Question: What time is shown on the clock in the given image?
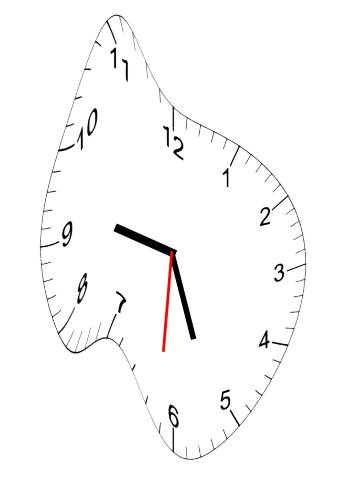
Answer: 09:26:31